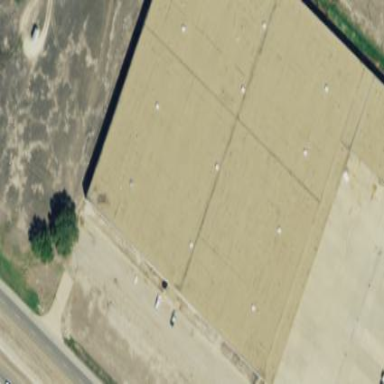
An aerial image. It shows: Warehouse building.